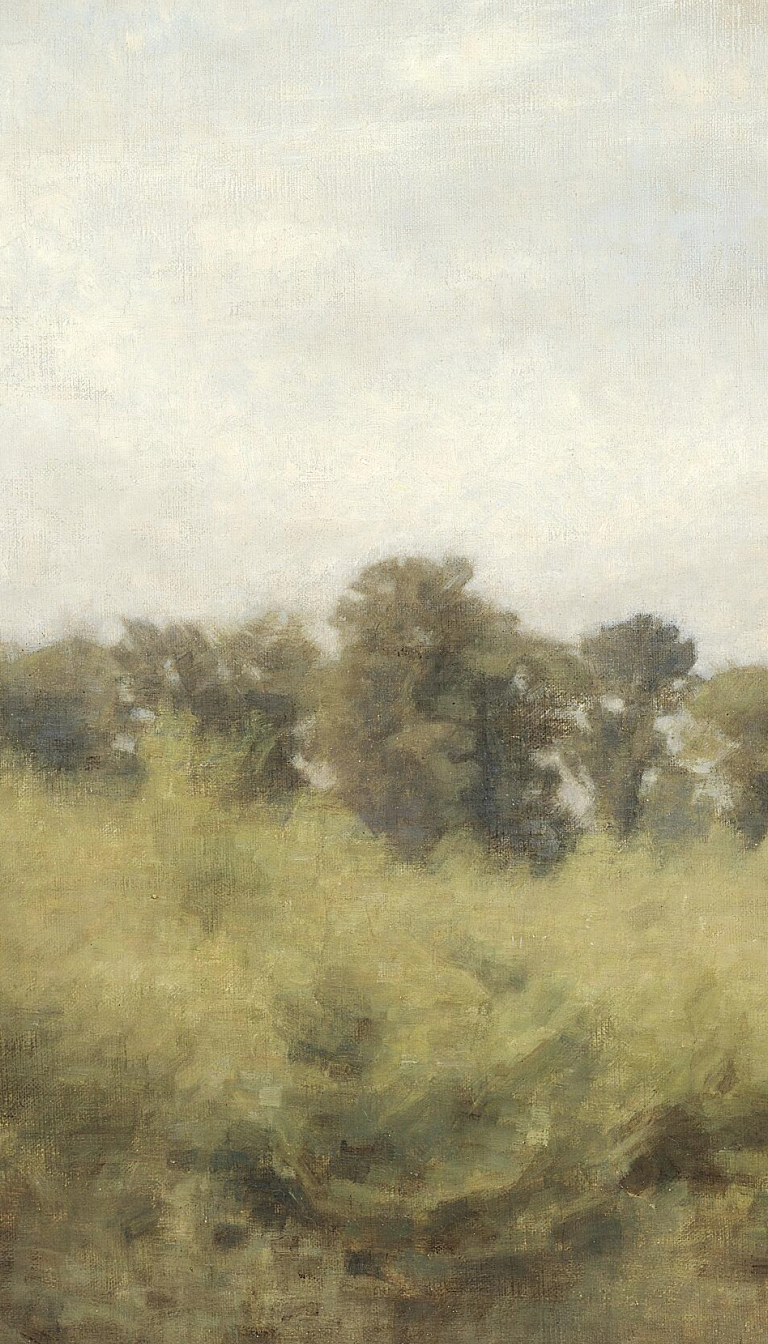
landscape painting, wide, overcast daylight, dark dense treeline above open foreground vegetation pale grey overcast sky dominant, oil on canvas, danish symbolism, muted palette